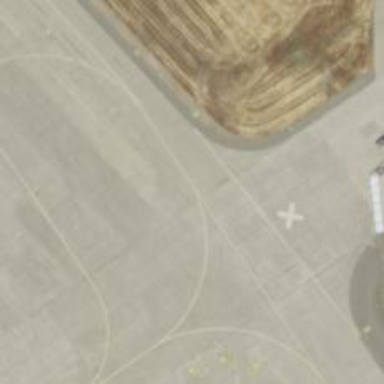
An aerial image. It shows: View of taxiway at the airport.